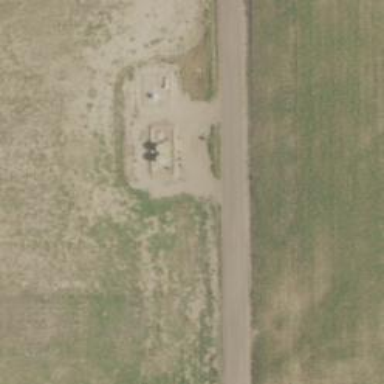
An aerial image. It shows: Storage tank with man-made structure.